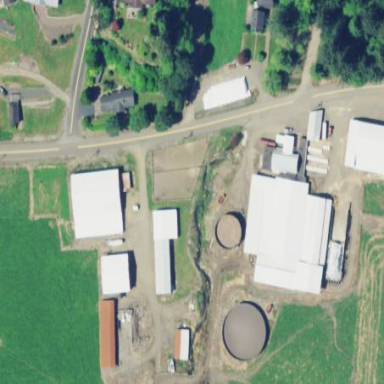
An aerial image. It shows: Farmyard area.